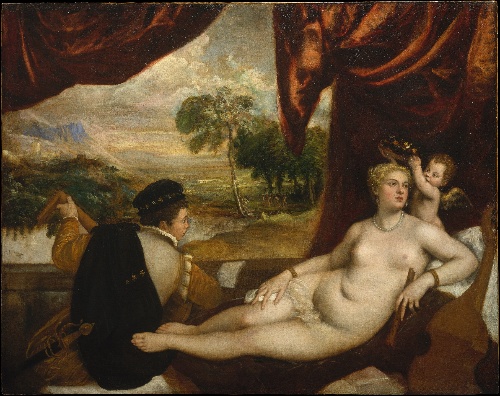
Title: Venus and the Lute Player
Artist: Titian
Artist bio: Italian, Pieve di Cadore ca. 1485/90?–1576 Venice
Date: ca. 1565–70
Object type: Painting
Classification: Paintings
Medium: Oil on canvas
Dimensions: 65 x 82 1/2 in. (165.1 x 209.6 cm)
Department: European Paintings
Credit line: Munsey Fund, 1936
Accession year: 1936
Repository: Metropolitan Museum of Art, New York, NY
Tags: Lutes|Venus|Musicians|Female Nudes|Cupid